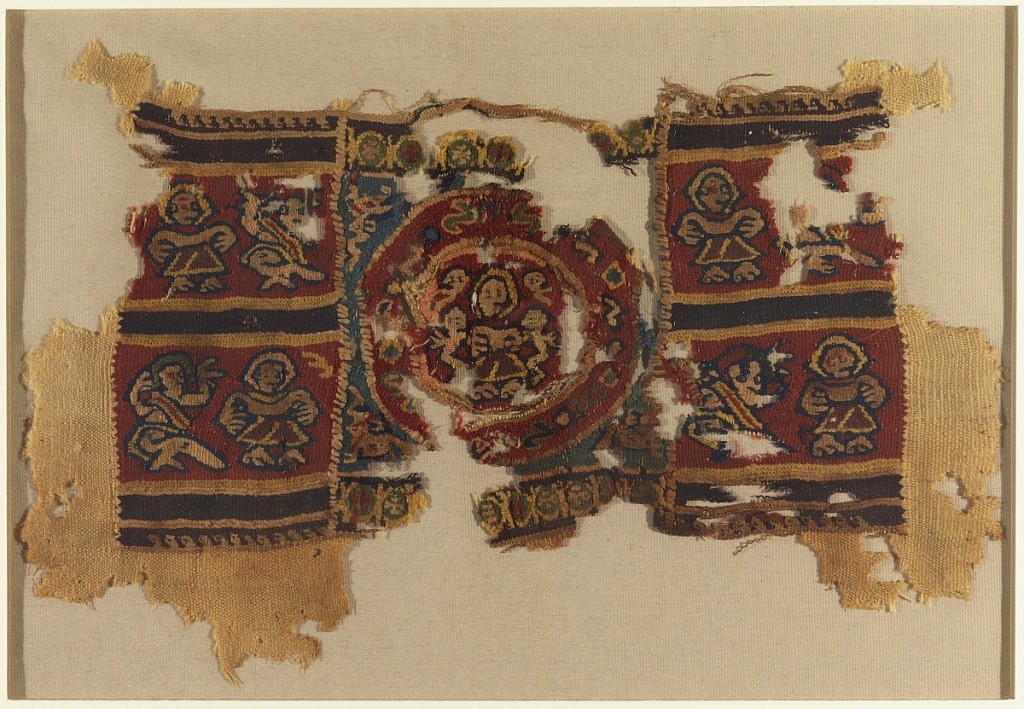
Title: Fragment
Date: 500–800
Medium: wool, linen Technique: tapestry weave, plain weave
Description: Coptic fragment of a weft-faced plain weave natural wool fabric patterned by a tapestry‑woven panel with slit, dovetailed, non-horizontal wefts, and wrapping. Central roundel with a large figure and four smaller figures, possibly angels. Border of small Coptic crosses above and below. Large black, red and yellow horizontal stripes with pairs of seated and standing figures.